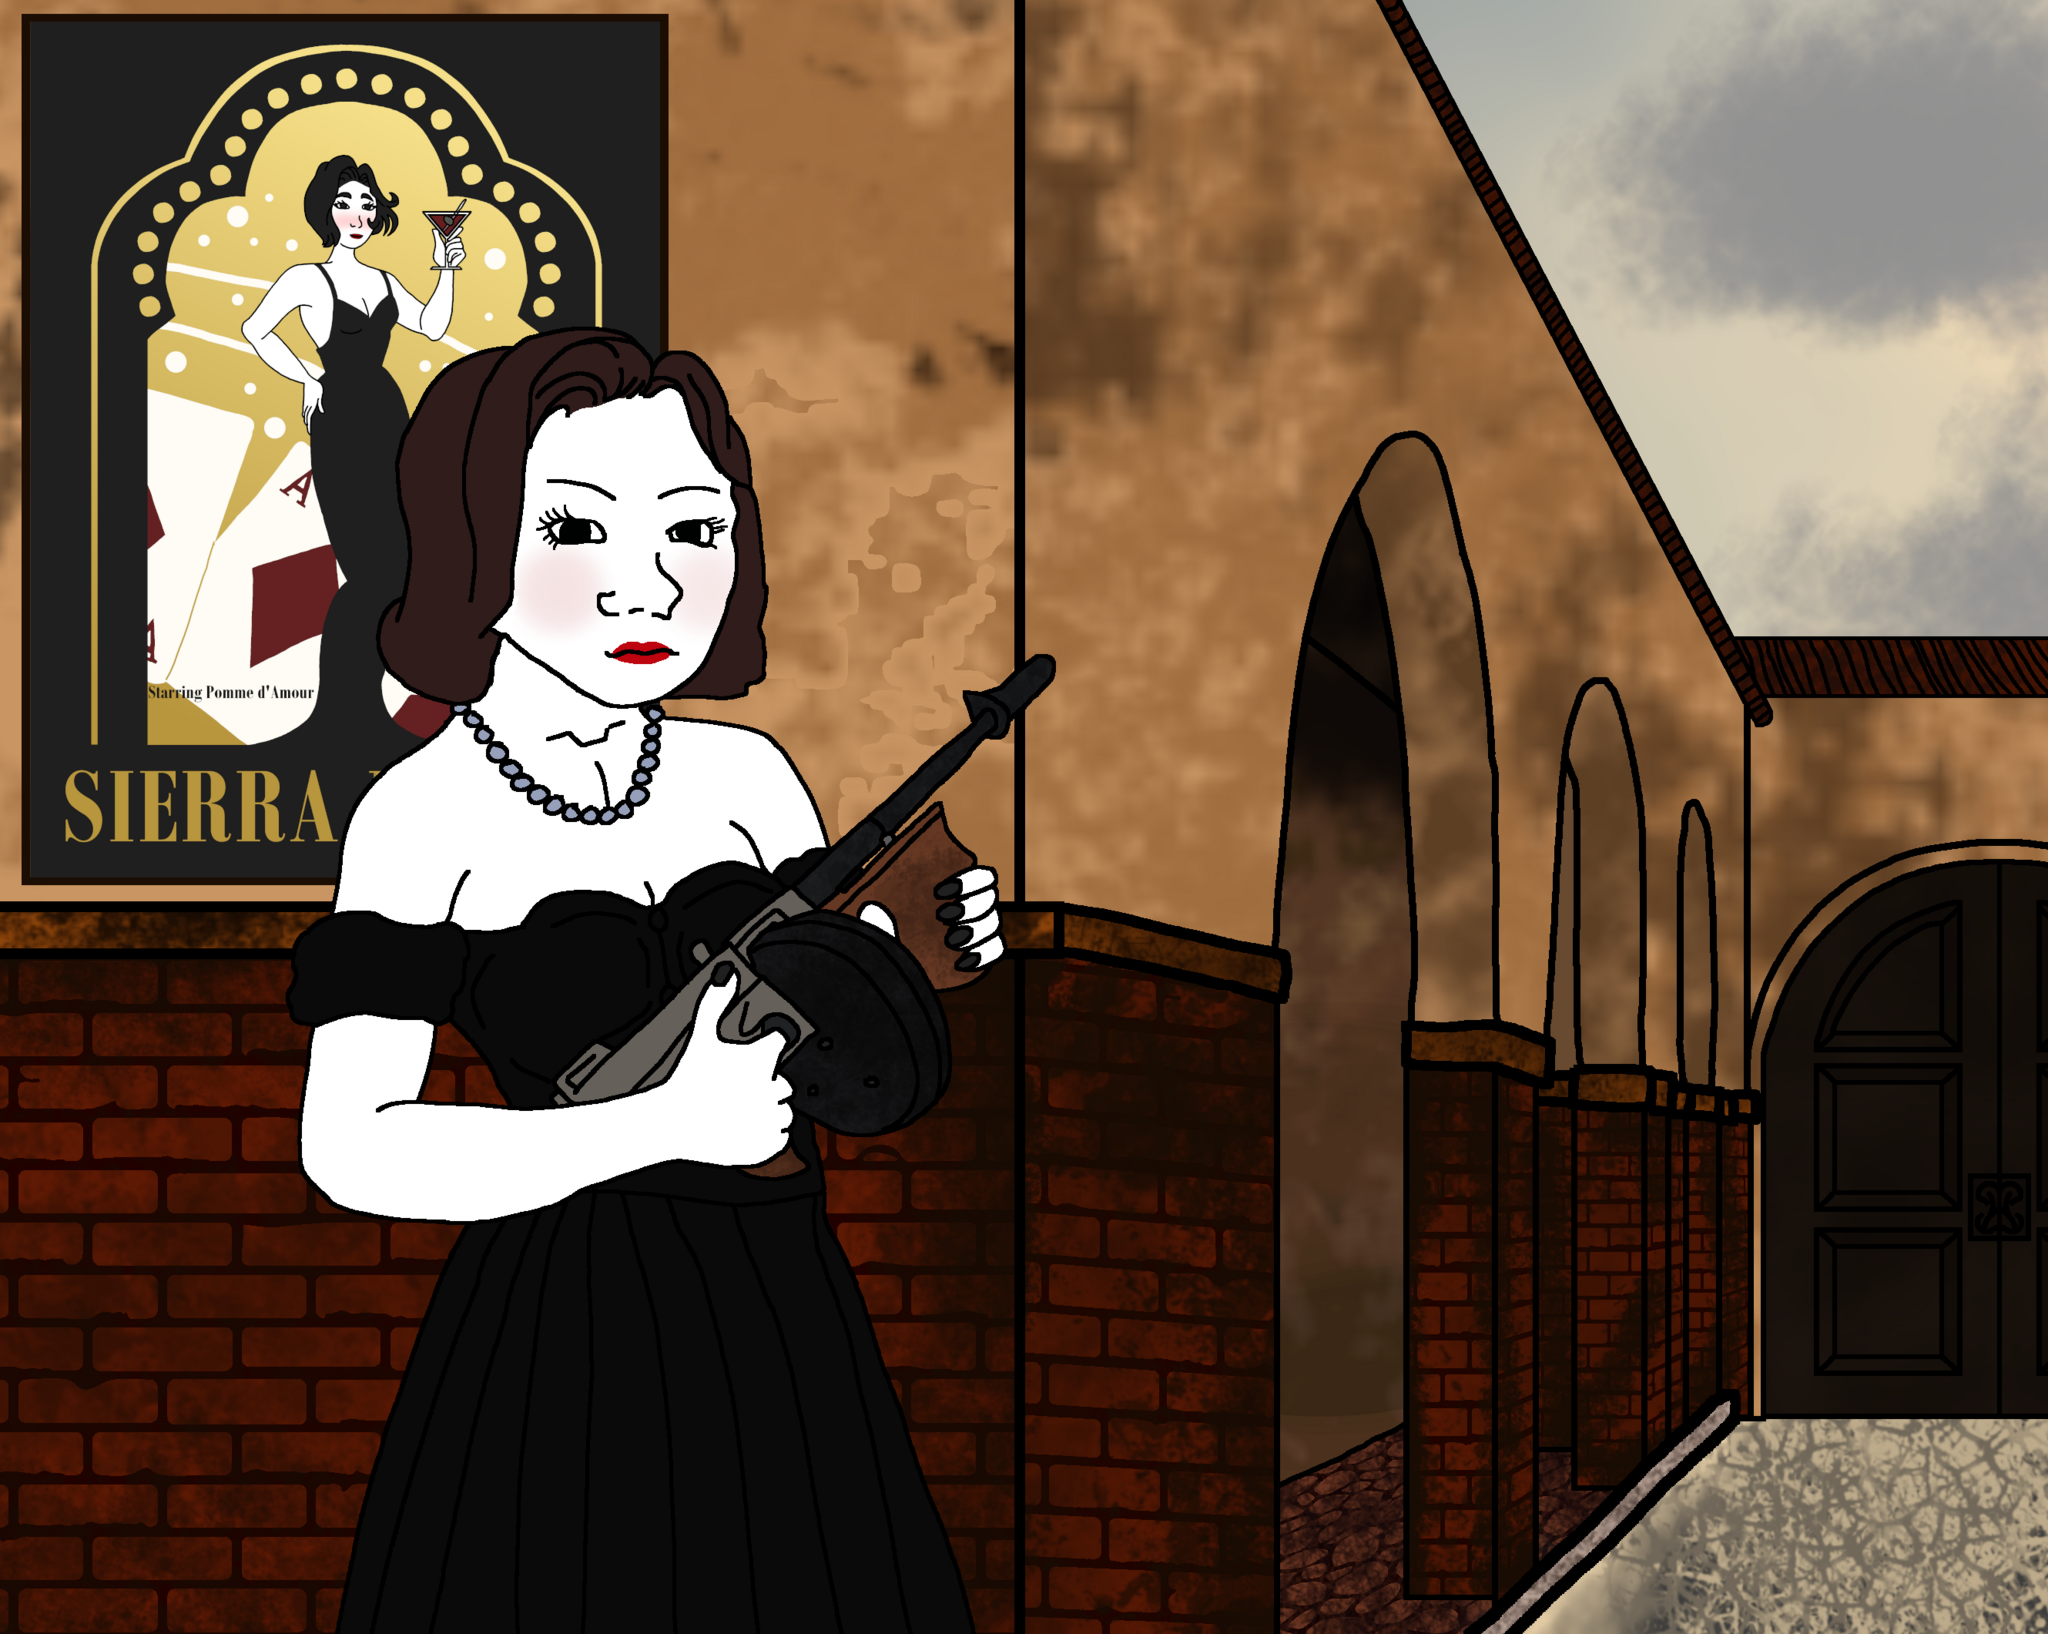
Label: 5_Wojak_with_Background